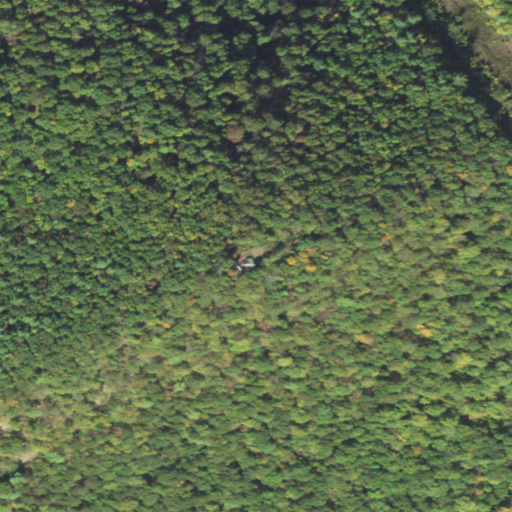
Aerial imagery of mountain in Pennsylvania named Trcziyulny Mountain containing only deciduous forest